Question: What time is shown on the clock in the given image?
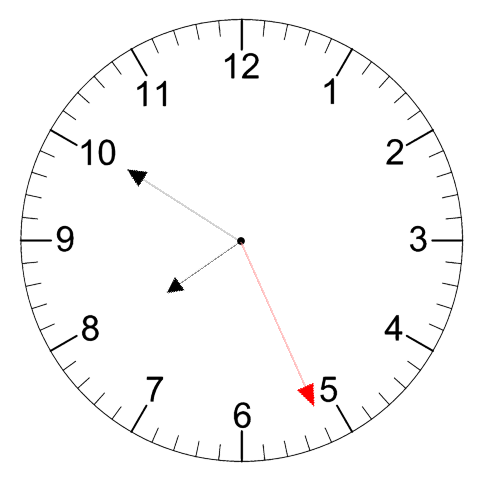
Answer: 07:50:26